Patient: sex F, age 63
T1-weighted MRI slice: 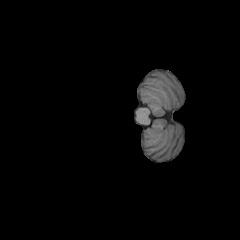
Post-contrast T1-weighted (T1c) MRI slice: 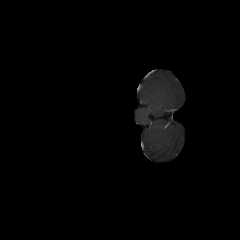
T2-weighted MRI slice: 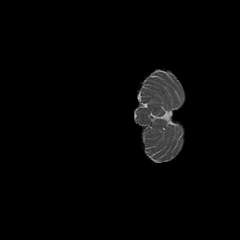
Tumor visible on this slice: no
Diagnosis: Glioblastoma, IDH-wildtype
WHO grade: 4